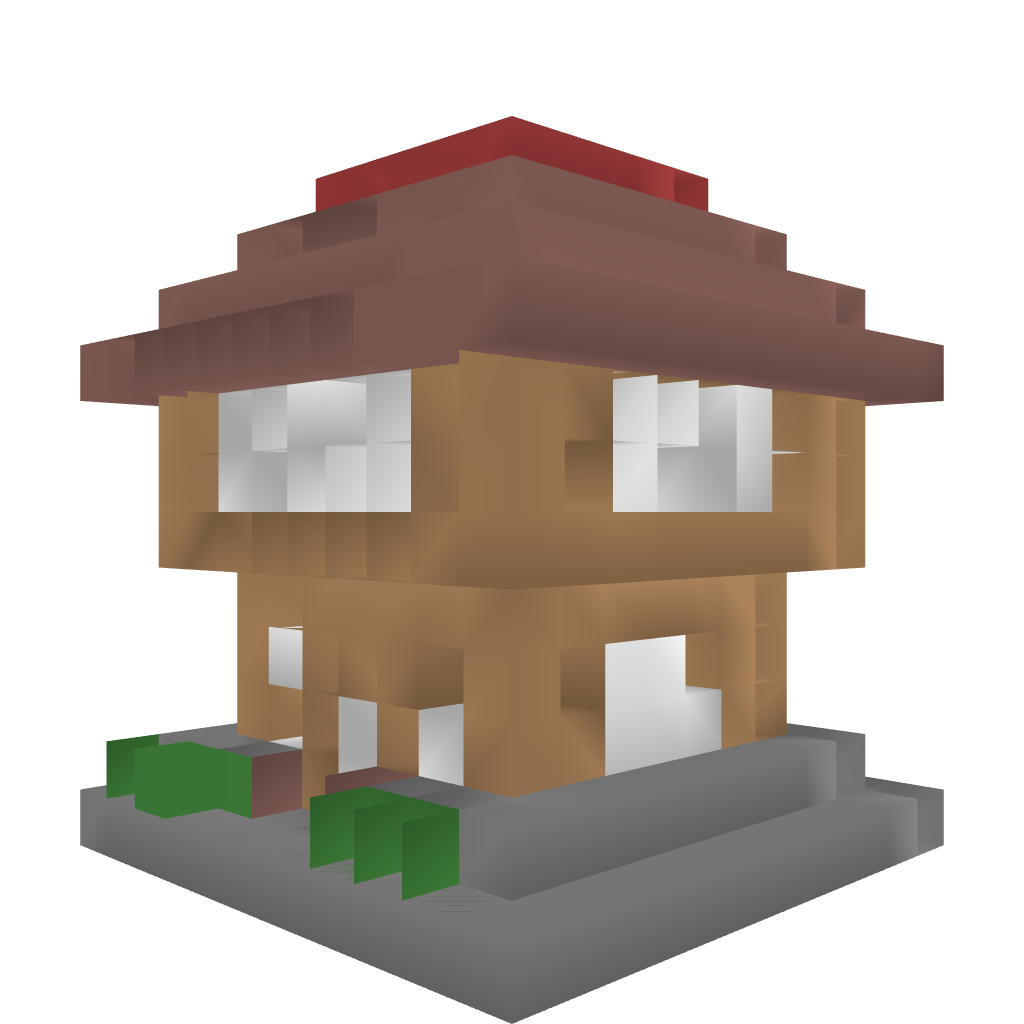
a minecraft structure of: small medieval house good quality